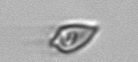
Label: Oxytoxum